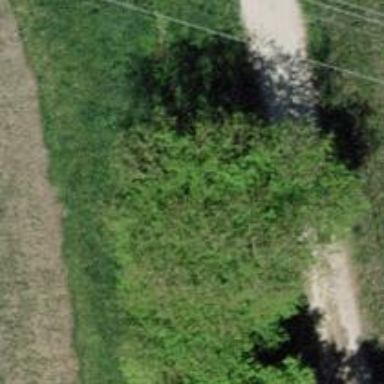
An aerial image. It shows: Broadleaved tree with lush leaves.